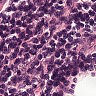
Metastatic tissue present: no